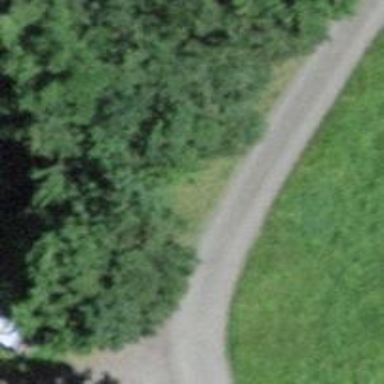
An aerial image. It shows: Brown bench.